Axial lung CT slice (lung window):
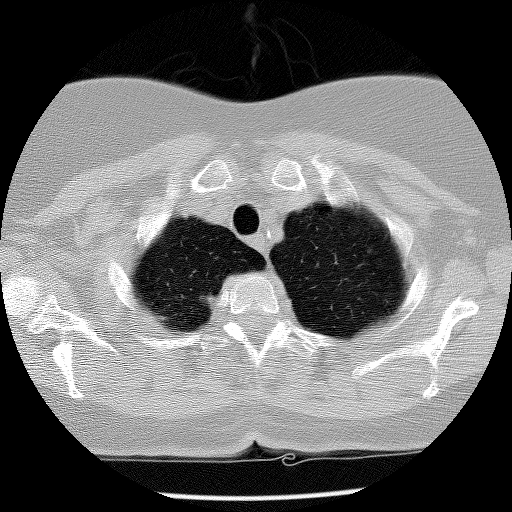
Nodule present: no